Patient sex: F
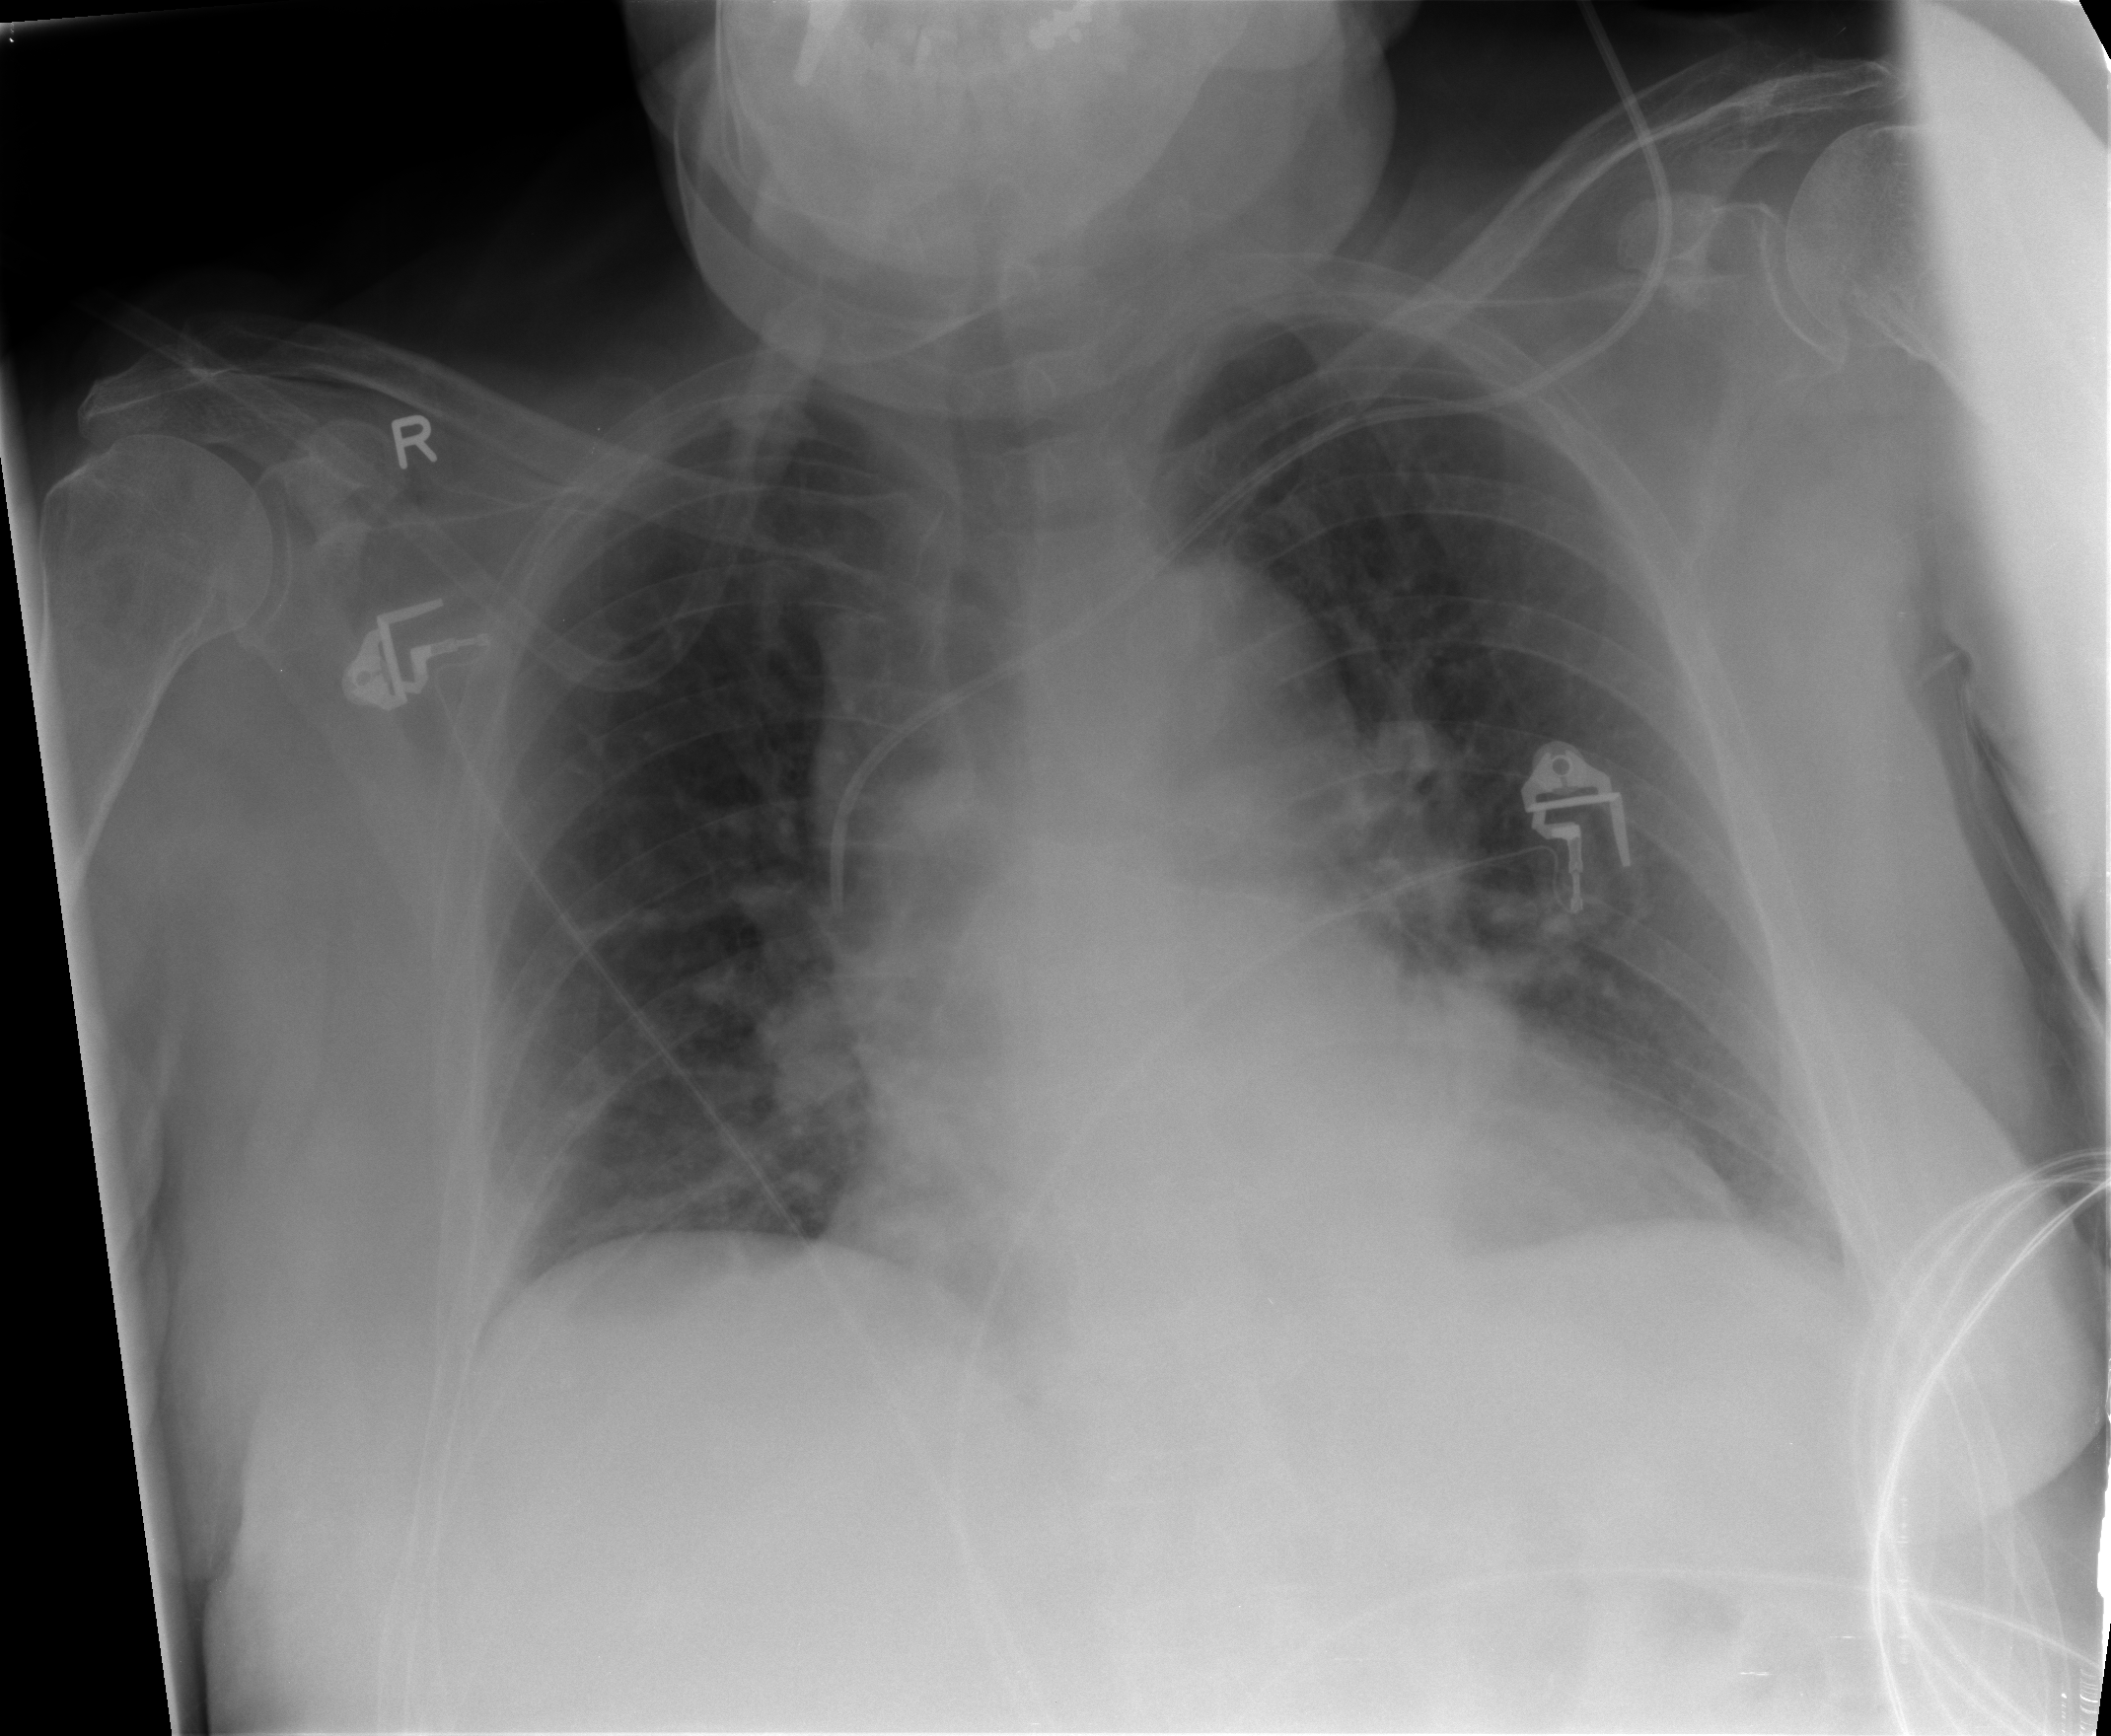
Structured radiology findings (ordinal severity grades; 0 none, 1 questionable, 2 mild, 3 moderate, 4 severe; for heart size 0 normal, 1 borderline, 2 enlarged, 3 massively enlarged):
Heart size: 1
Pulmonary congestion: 1
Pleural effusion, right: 0
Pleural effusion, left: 0
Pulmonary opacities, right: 0
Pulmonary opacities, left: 0
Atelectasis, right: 1
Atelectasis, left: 1